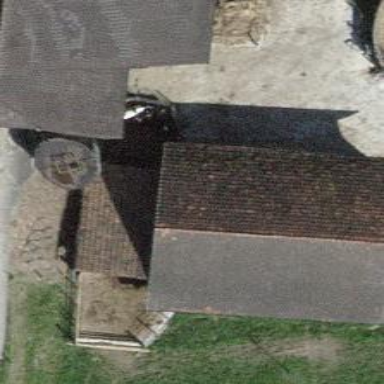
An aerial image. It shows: Building that serves as silo.